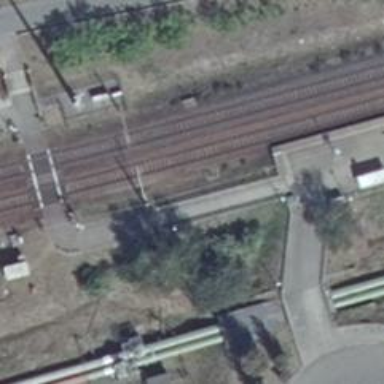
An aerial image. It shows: Railway halt station for public transport.